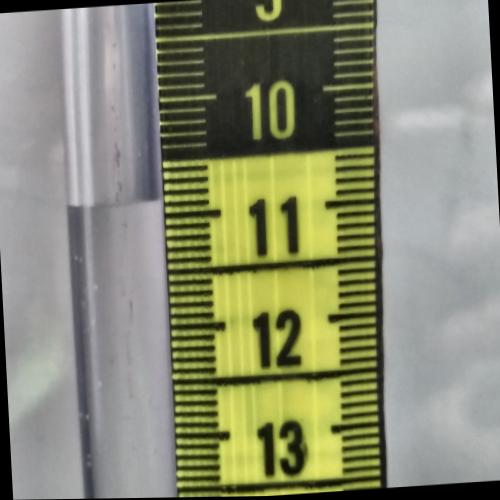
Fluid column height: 10.8 cm